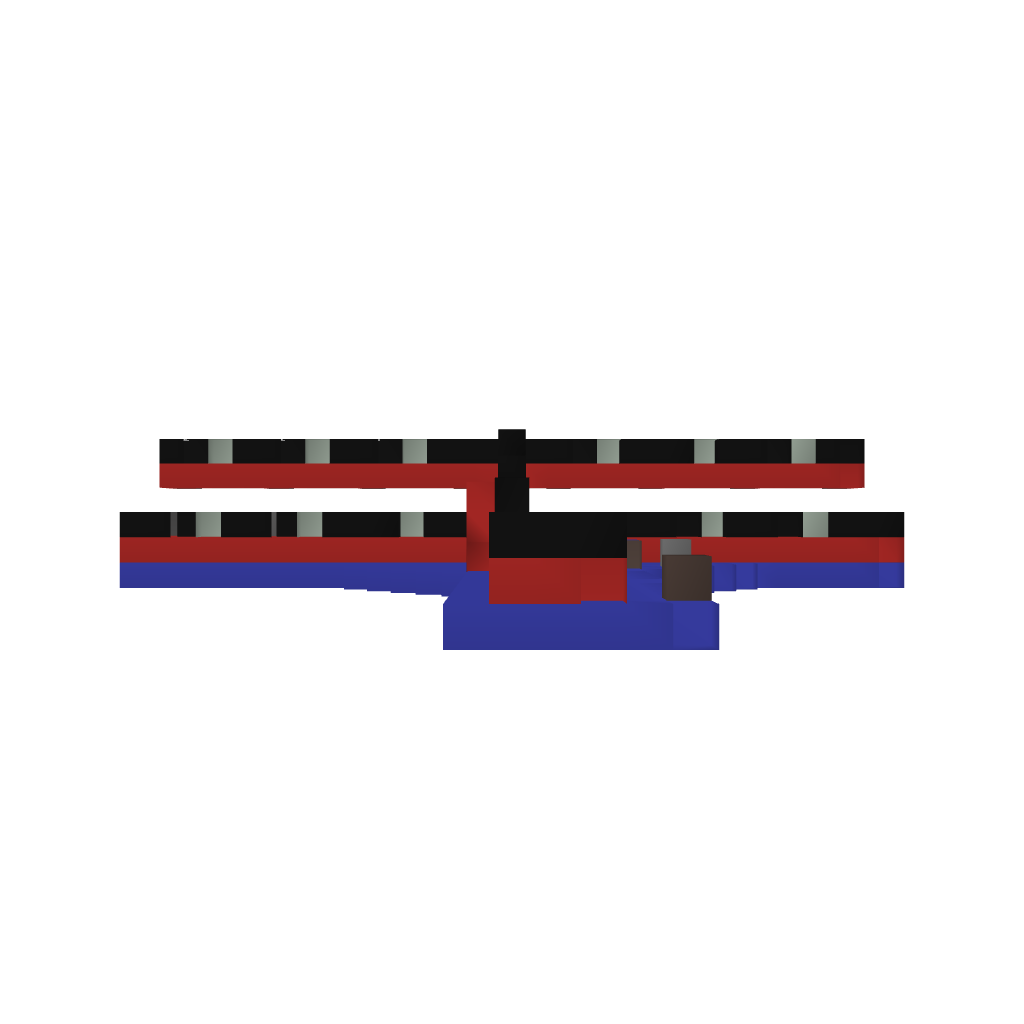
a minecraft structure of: Movecraft Gun-Ship